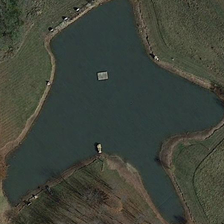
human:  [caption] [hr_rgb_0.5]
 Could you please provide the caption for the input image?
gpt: there is a lake in the middle of the grass .

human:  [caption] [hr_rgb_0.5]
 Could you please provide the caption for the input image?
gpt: there is a boat on the lake .

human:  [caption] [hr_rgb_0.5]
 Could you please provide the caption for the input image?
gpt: there is a lake in the middle of the grass .

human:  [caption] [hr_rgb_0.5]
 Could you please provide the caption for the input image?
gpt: there is a boat on the lake .

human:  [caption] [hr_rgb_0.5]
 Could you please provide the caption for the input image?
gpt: there is a lake in the middle of the grass .